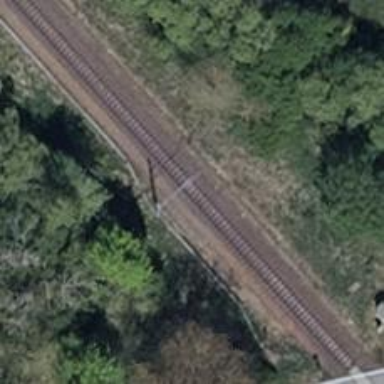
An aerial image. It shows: Railway milestone with catenary mast.